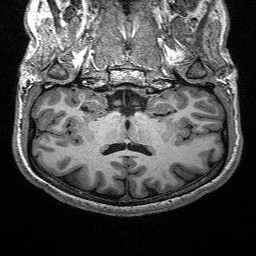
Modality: T1w
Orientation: sagittal
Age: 26
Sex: male
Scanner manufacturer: siemens
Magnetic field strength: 3 T
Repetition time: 2.4 s
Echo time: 0.03 s